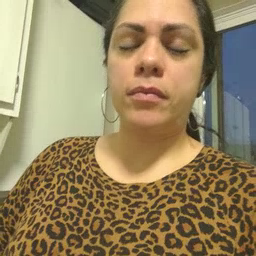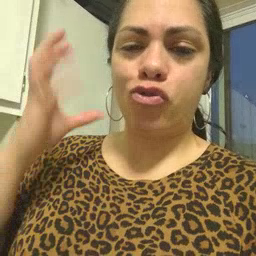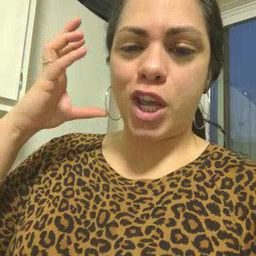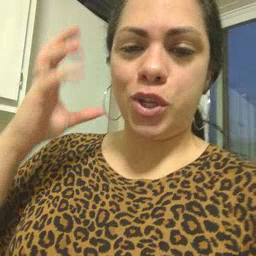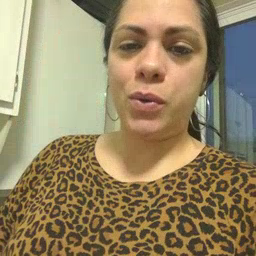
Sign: radio